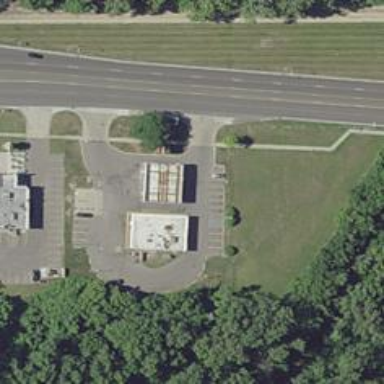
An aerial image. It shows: Convenience shop.